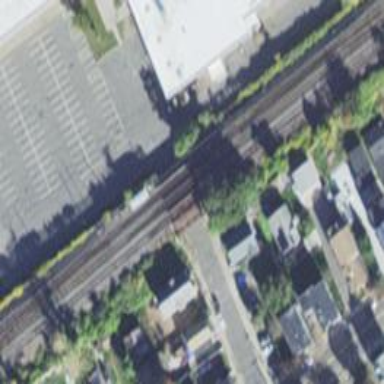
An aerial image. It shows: Railway with two tracks.